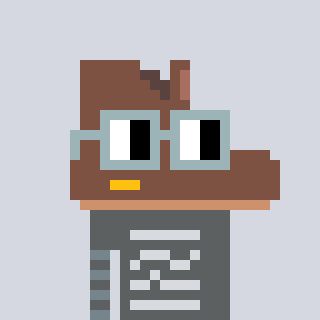
a pixel art character with square dark gray glasses, a boot-shaped head and a bege-colored body on a cool background